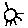
Label: sun